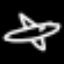
Label: airplane